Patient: sex F, age 71
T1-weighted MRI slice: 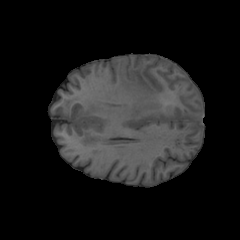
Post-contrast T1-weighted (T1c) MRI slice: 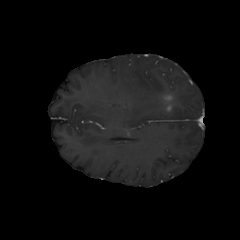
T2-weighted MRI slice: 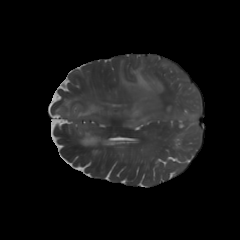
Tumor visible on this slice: yes
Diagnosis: Glioblastoma, IDH-wildtype
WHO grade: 4